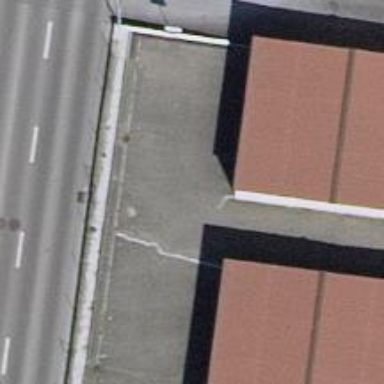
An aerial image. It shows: Asphalt parking aisle designated as service road.